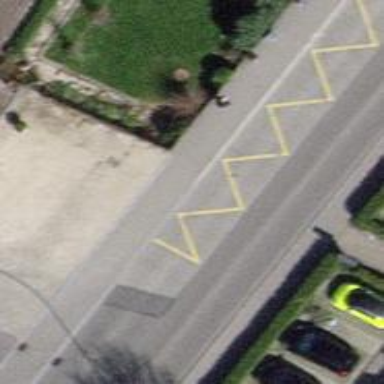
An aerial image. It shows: Bus stop with designated stop position for public transport.